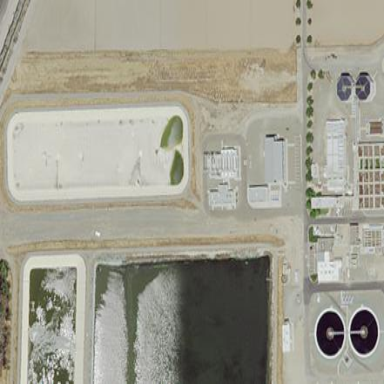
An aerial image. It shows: Wastewater plant.